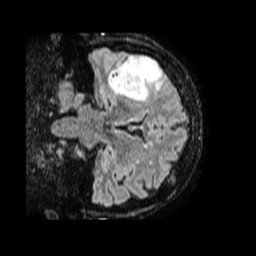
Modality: FLAIR
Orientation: coronal
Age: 72
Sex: female
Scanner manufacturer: philips
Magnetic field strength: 1.5 T
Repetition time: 4.8 s
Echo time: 0.3477 s